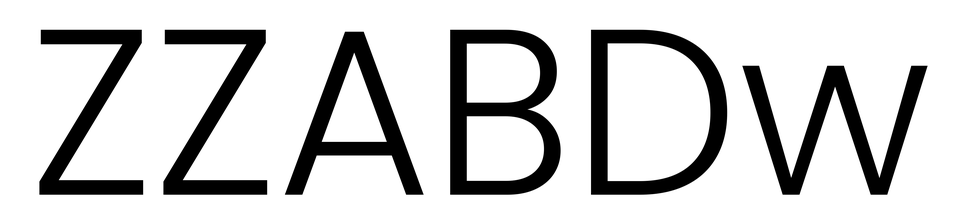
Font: Poppins-Light